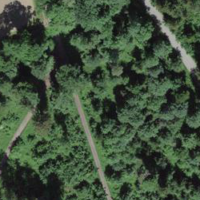
EUNIS habitat code: 43
Species observed at this site:
Polyommatus icarus